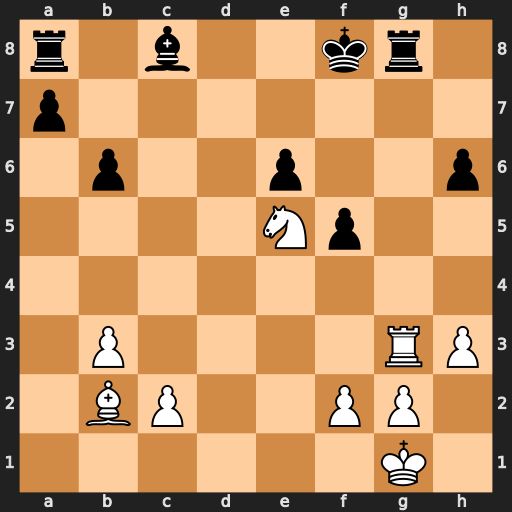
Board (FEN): r1b2kr1/p7/1p2p2p/4Np2/8/1P4RP/1BP2PP1/6K1
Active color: w
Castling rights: -
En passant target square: -
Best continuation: Ba3+ Ke8 Rxg8#